Question: What is the measurement shown in the image?
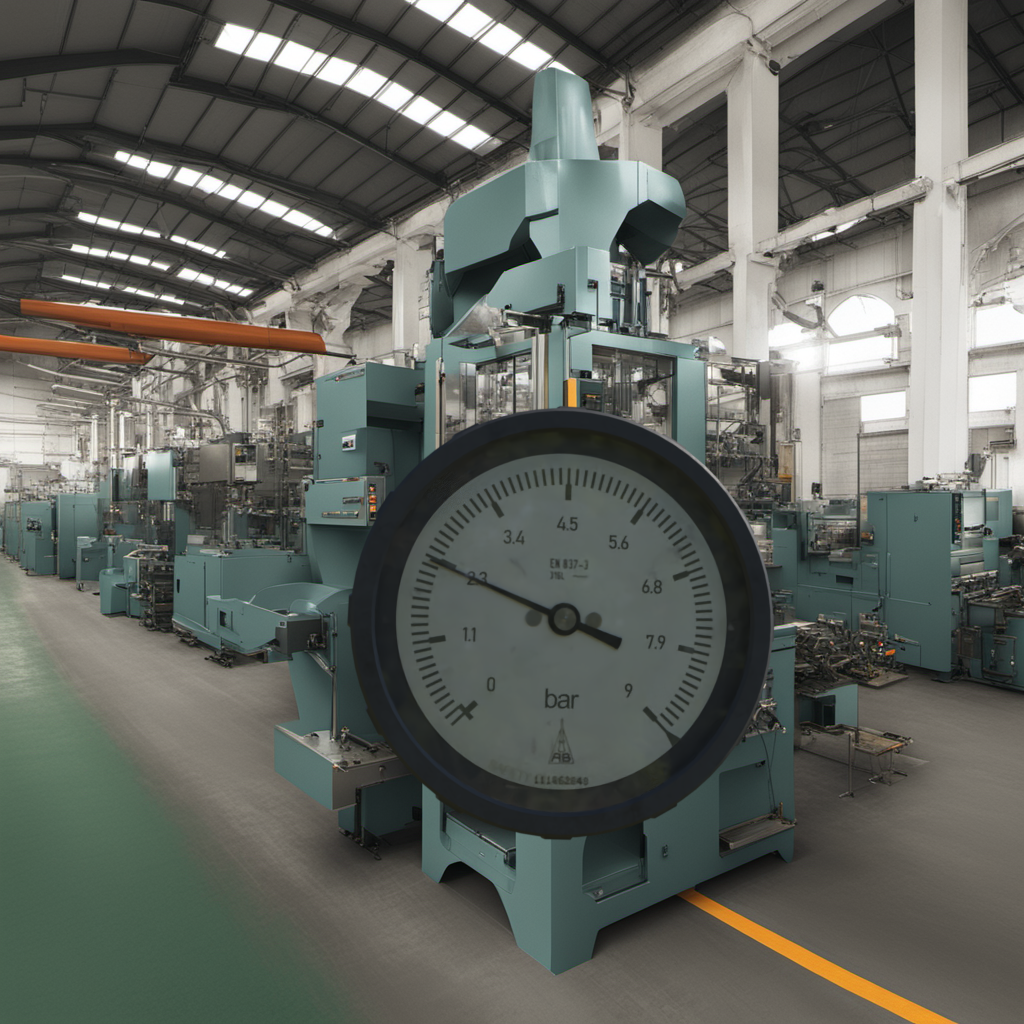
Answer: The result is 2.23
Question: What is the reading range of the measurement in the image?
Answer: The range is from 0 to 9
Question: What is the minimum and maximum reading range of this measurement?
Answer: The minimum value is 0 and the maximum value is 9